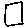
Label: square